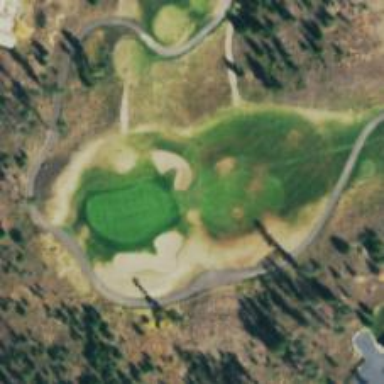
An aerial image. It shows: Golf hole.